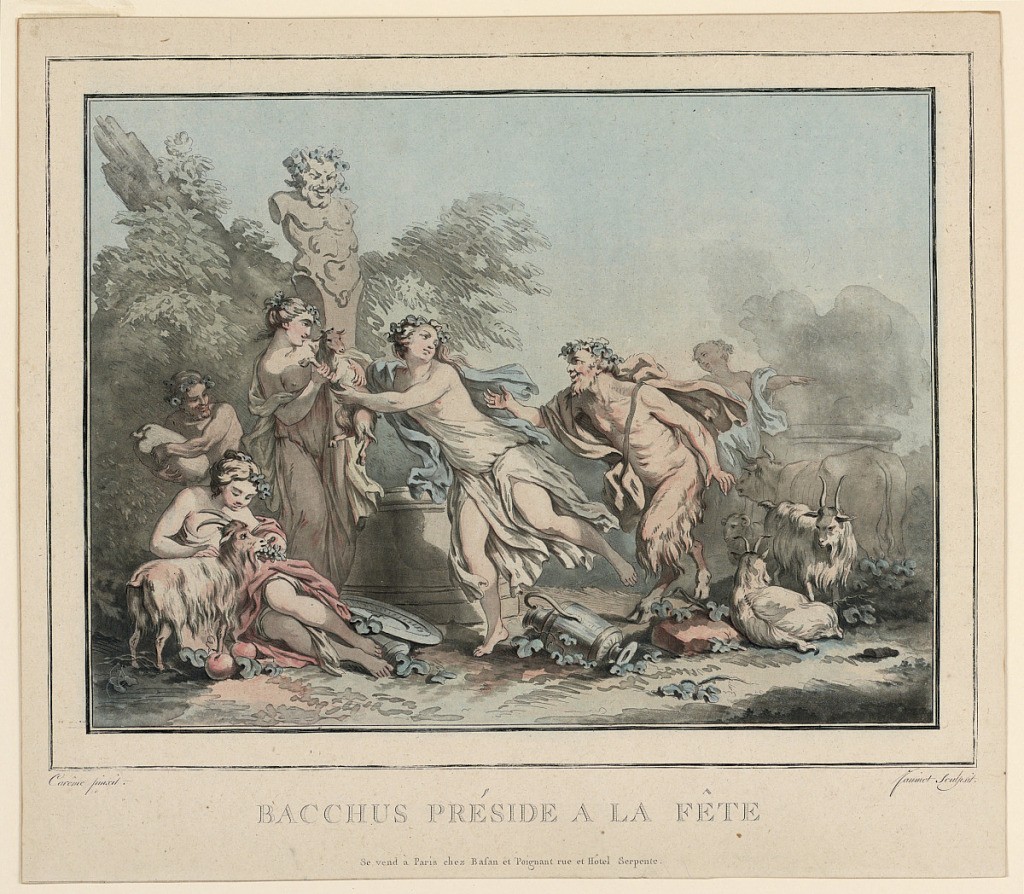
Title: Nymphs and Satyrs Before a Herm
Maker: Jean-François Janinet, French, 1752-1814
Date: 1780–1790
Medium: color aquatint on paper
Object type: Print
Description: Horizontal rectangle. Bacchus pursues a nymph, who hands a kid to another nymph. Other figures and statue of a herm, left.